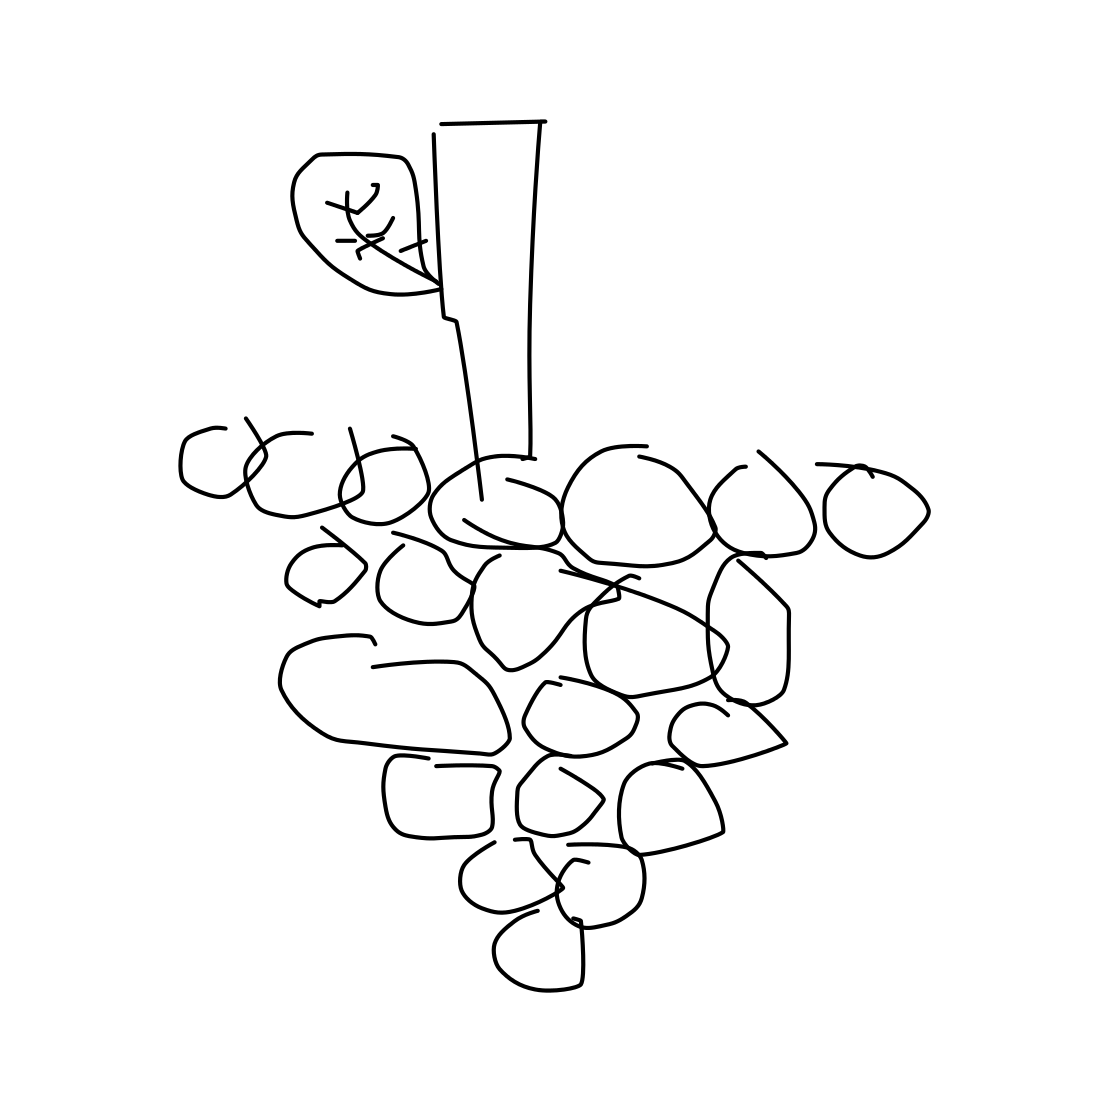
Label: grapes